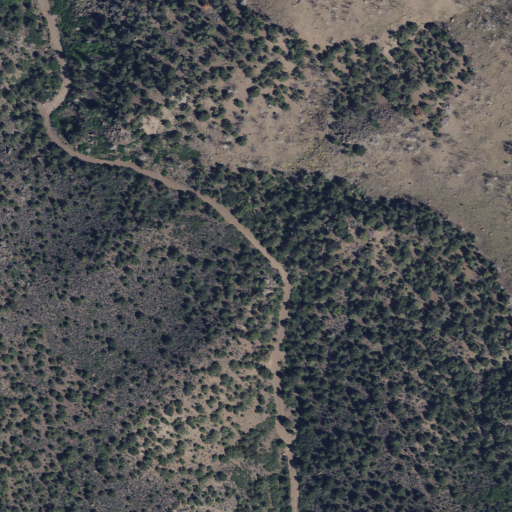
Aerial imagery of valley in Utah named Little Cottonwood Canyon containing evergreen forest, open development, shrub, and low intensity development